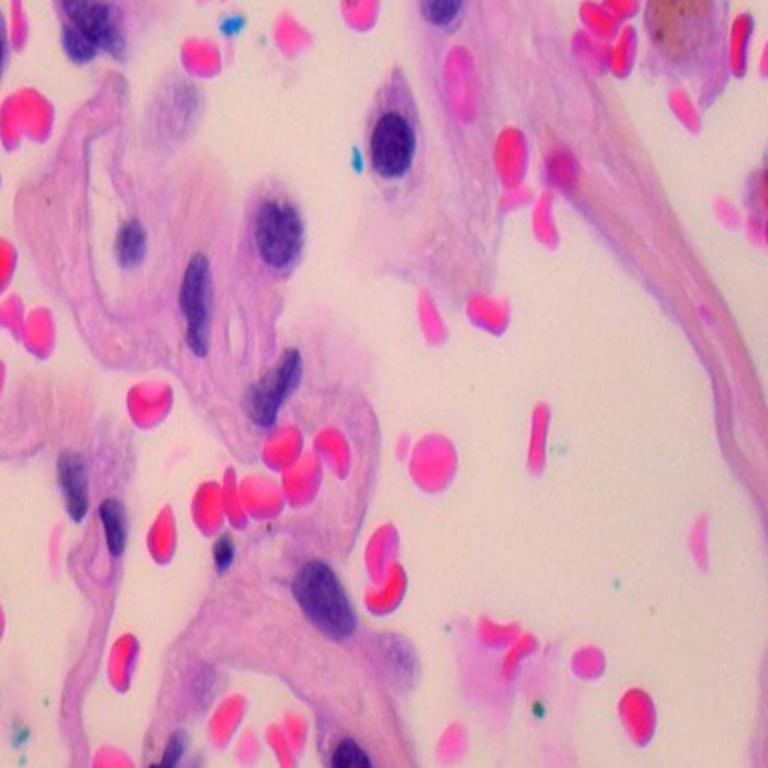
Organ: lung
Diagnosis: benign